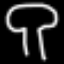
Label: mushroom